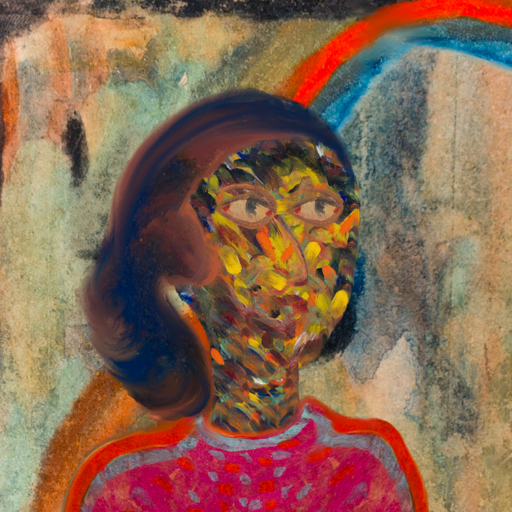
Background: Childish, Head And Neck Side: An_Impression, Face Side: GypsyMother, Bust: Sisters, Hair Side: Mother_And_Son_Son, Head Accessory: Blank, Second Necklace: Blank, Necklace: Blank, Baby: Blank